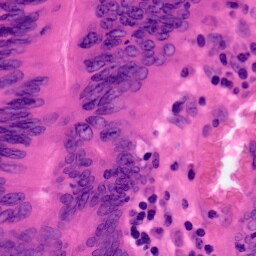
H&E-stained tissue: Colon